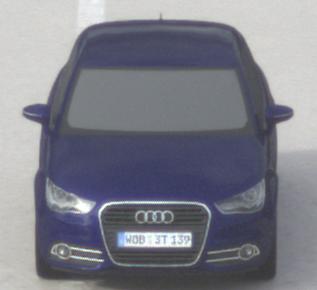
Make: Audi
Model: A1 Sportback 1.2 TFSI
Detailed model: A1 (8X) Sportback
Model produced from: 2012/03
Model produced until: 2014/11
Doors: 5
Color: blue
Road condition: dry road
Daytime: morning or afternoon
Contrast: low contrast